Question: Location added to table. But missing latitude/longitude. So no marker added to the map.
'''
class Location < ActiveRecord::Base
validates :priority,:addr,:presence=>true
validates :priority,:numericality=>{:greater_than_or_equal_to =>1,:less_than_or_equal_to =>6}
default_scope :order=>'priority'
acts_as_gmappable :lat=>'lat',:lng=>'lng'
def gmaps4rails_address
self.addr
end
def gmaps4rails_infowindow
"<h4>Target priority: #{priority}</h4>" << "<h4>Address: #{addr}</h4>" << "<h4>Latitude: #{lat}</h4>" << "<h4>Longitude: #{lng}</h4>"
end
def gmaps4rails_marker_picture
{
"picture" => "/images/#{priority%7}.jpg",
"width" => "30",
"height" => "30"
}
end
end
'''

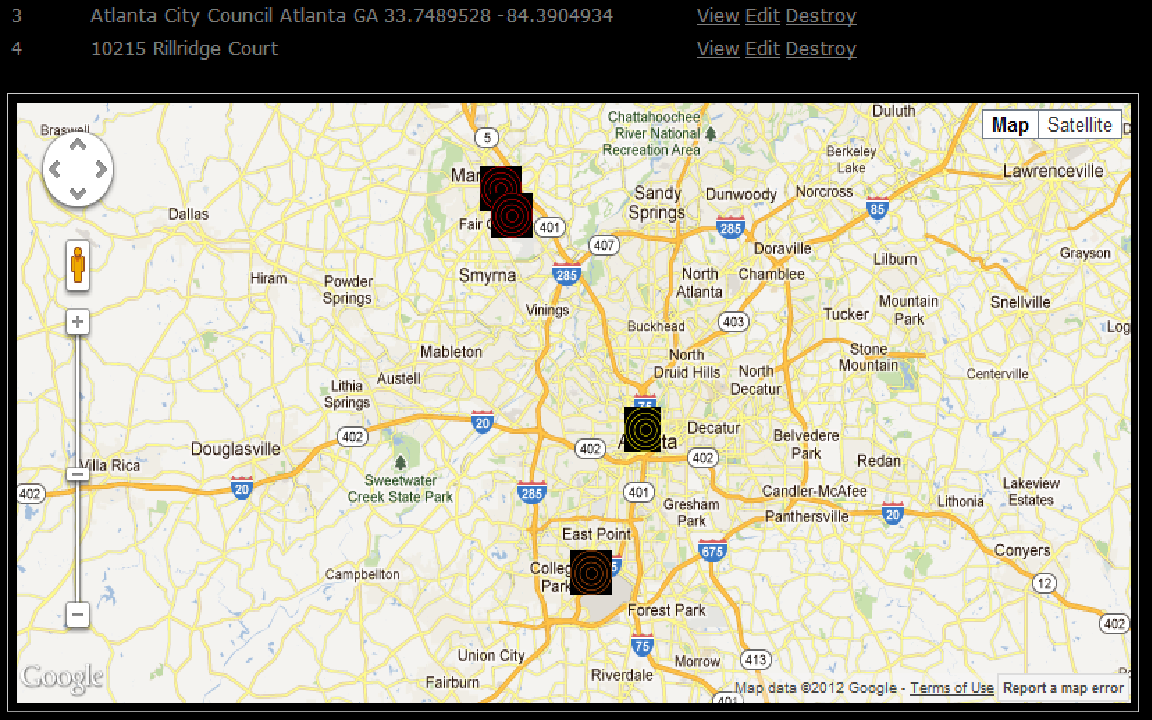
Answer: Simply set 'gmaps' to 'false' to trigger geocoding (as the doc tells)